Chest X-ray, PA view. Patient: 62 years old, sex F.
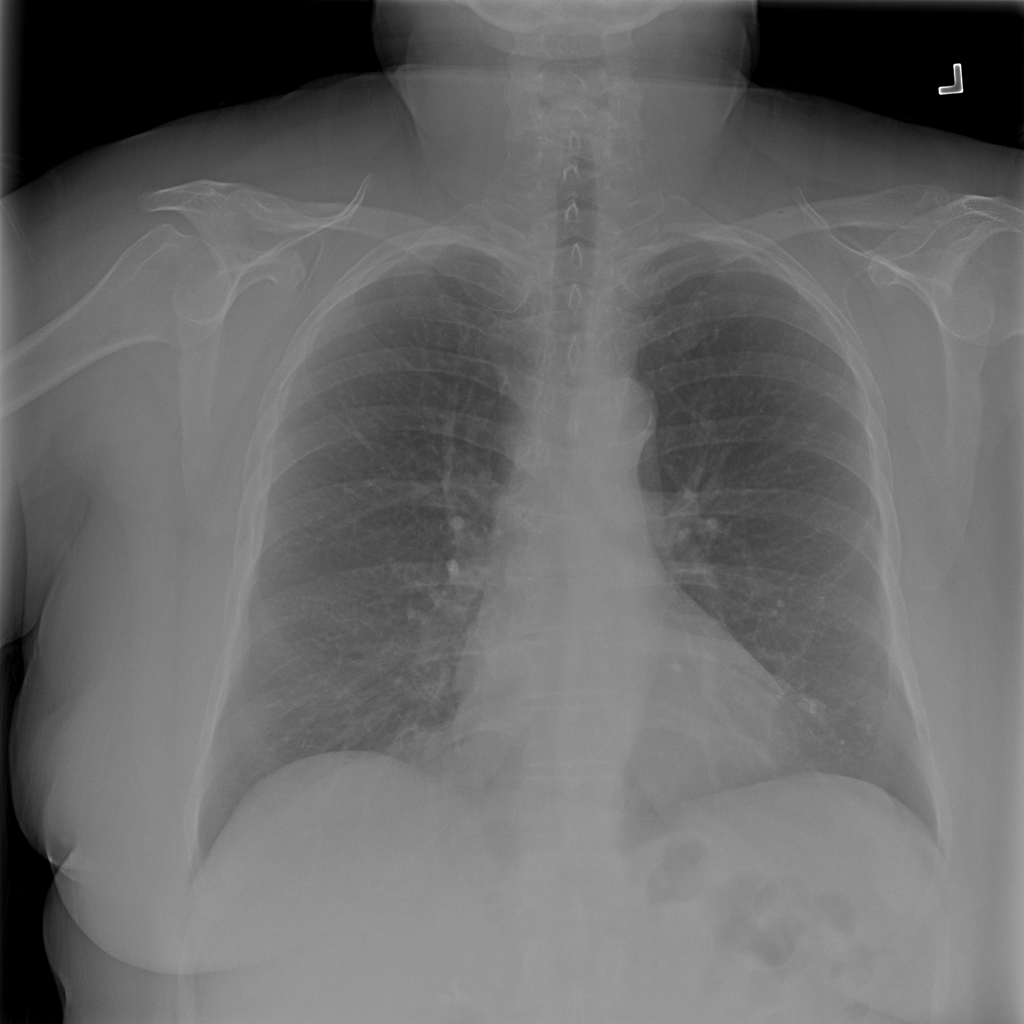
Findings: No Finding